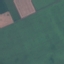
Land use / land cover: AnnualCrop